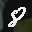
Label: 8